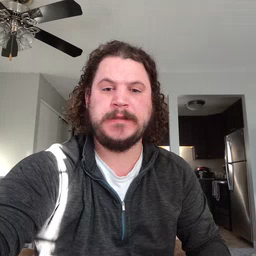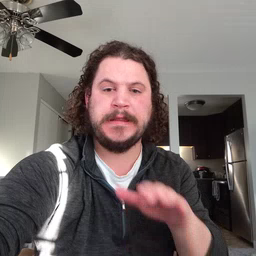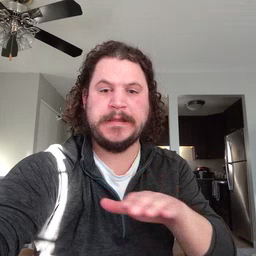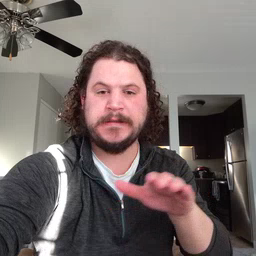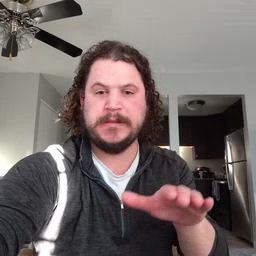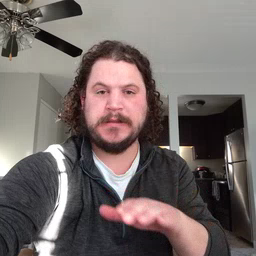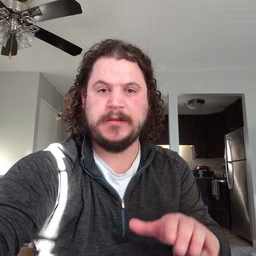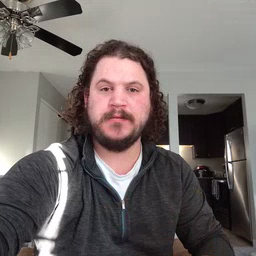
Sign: clean